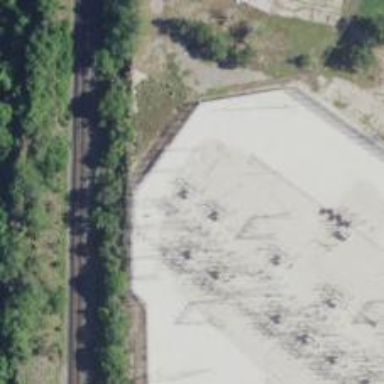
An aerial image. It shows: Switch for power supply.